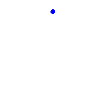
Particle: pion